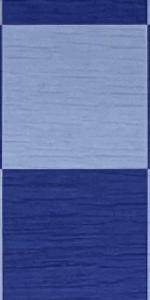
Label: Empty